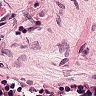
Metastatic tissue present: no